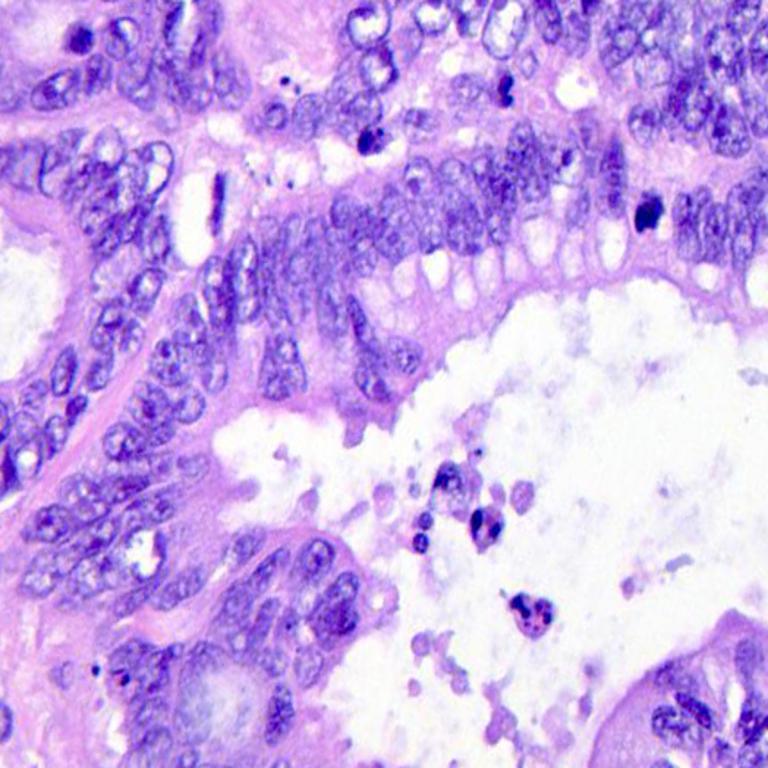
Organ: colon
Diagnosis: adenocarcinomas